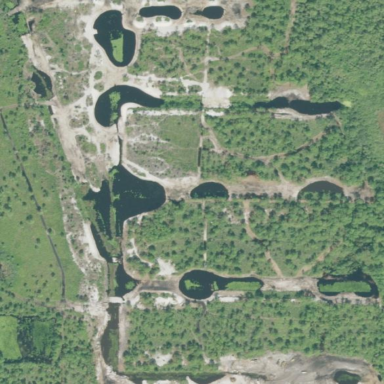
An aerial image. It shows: Pond surrounded by natural water.